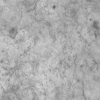
Atmospheric dust classification: not_dusty